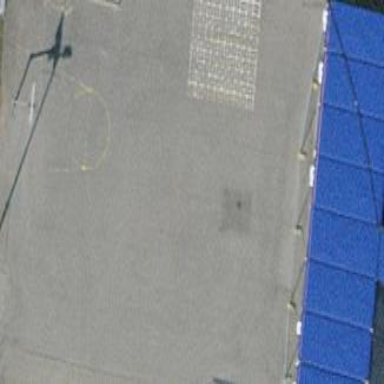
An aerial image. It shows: Pitch with asphalt surface suitable for basketball and roller skating activities.